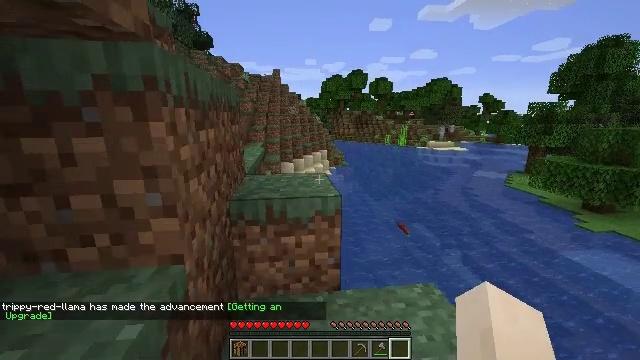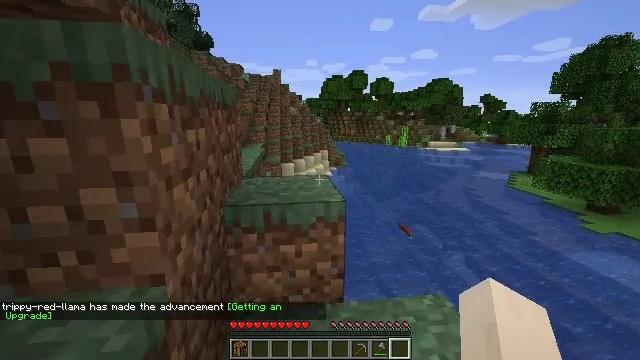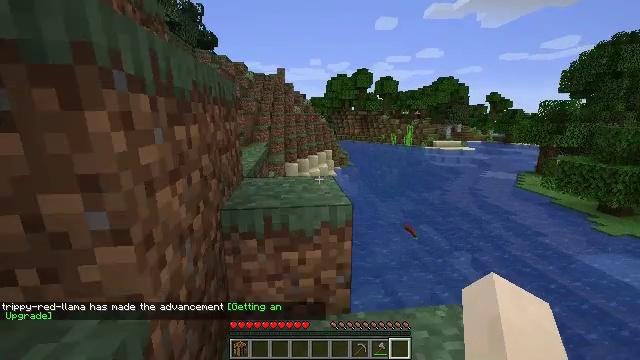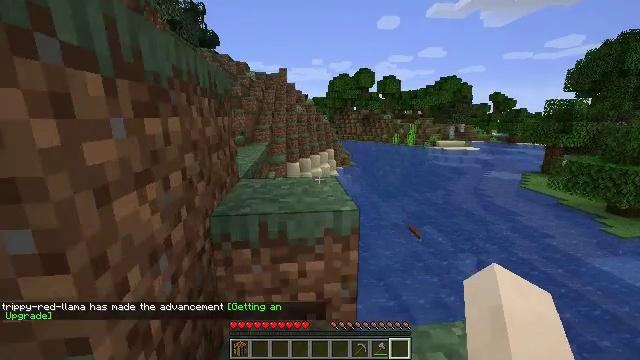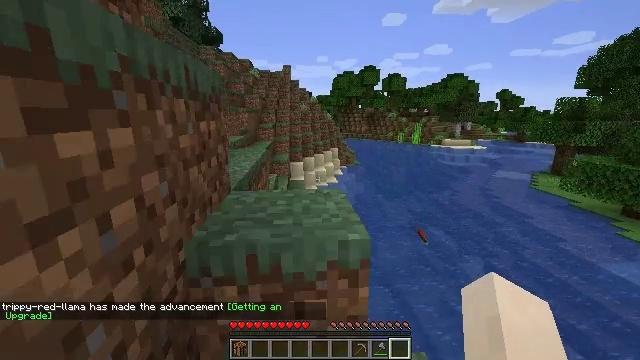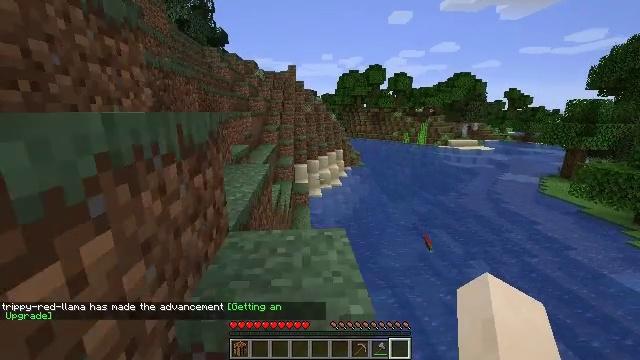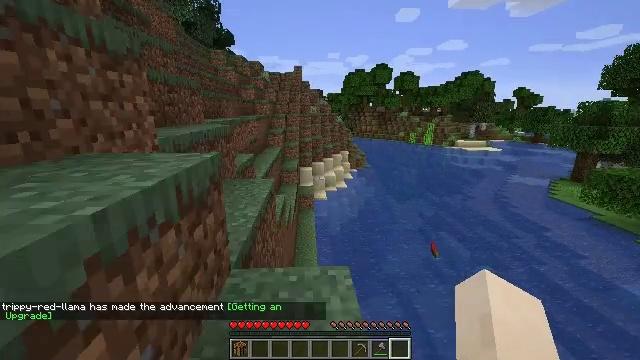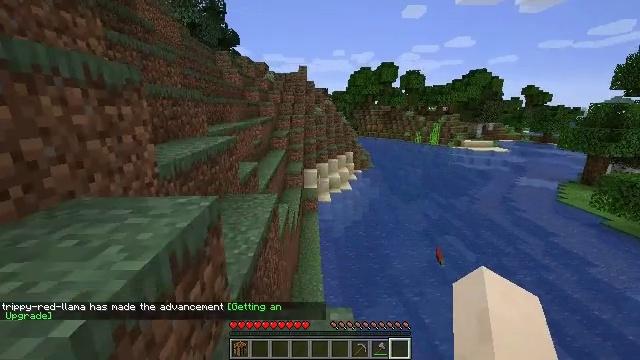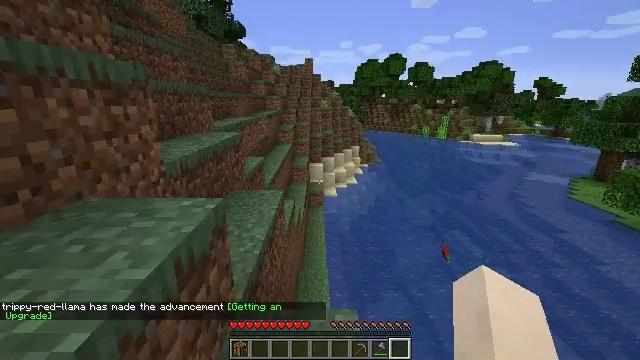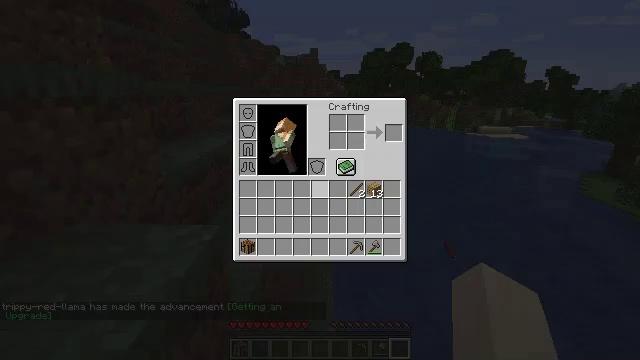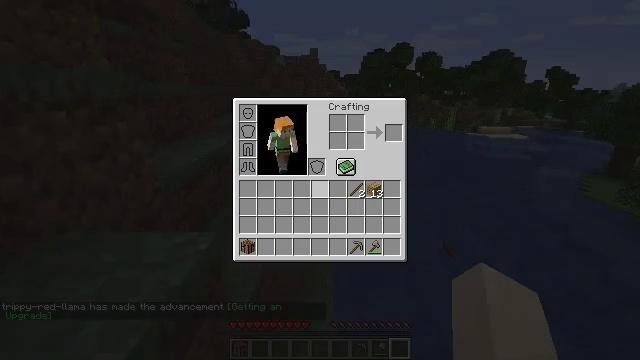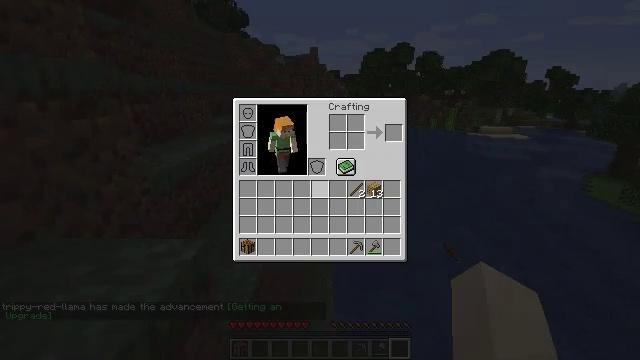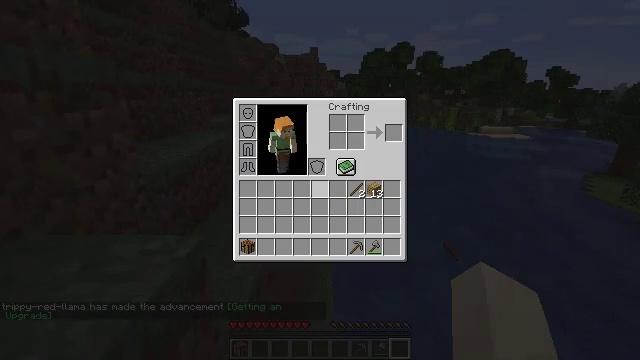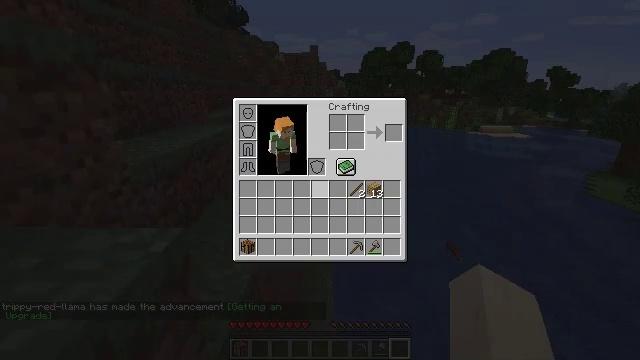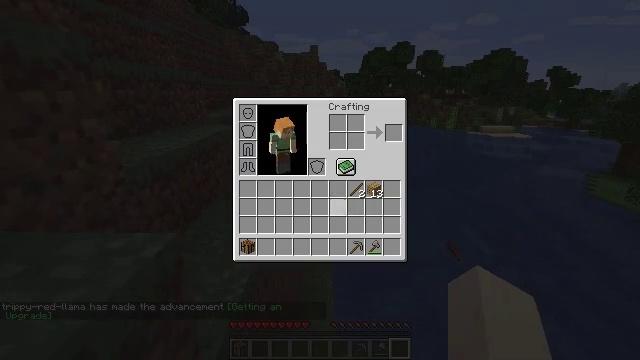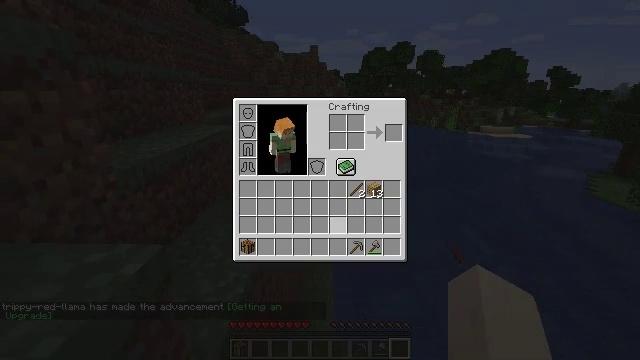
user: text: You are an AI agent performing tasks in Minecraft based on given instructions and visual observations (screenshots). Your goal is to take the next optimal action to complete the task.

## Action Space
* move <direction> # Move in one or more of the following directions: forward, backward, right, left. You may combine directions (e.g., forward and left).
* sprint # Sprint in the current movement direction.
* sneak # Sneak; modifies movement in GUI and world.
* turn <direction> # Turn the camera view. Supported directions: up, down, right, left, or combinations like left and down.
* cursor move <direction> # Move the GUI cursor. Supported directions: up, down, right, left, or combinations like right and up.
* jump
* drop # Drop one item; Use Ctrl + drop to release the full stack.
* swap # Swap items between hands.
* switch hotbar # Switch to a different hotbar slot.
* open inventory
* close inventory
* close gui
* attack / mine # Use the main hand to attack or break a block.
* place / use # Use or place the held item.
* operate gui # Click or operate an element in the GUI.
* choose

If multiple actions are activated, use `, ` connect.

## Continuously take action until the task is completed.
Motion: motion action
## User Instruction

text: Kill aquatic mobs.
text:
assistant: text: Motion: move forward
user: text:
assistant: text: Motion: move forward
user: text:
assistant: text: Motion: move forward
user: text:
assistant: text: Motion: move forward
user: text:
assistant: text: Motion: move forward, turn left, jump
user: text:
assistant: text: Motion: move forward, turn left, jump
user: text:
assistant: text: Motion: move forward, turn left, jump
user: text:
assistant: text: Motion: move forward and move left, turn left and down, jump
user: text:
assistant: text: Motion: move forward and move left, turn left and down, open inventory
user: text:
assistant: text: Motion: move left, open inventory
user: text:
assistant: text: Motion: move left, open inventory
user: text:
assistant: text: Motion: move left
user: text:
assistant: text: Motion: cursor move down
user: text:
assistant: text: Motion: cursor move right and down
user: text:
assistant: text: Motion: cursor move down
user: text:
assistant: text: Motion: cursor move right
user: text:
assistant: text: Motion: cursor move right
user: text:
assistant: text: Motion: no_op
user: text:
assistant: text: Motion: sneak
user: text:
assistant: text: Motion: no_op
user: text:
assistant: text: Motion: no_op
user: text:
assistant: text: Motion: no_op
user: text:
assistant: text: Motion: no_op
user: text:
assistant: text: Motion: operate gui
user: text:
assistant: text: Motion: operate gui
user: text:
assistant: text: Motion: no_op
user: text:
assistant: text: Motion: no_op
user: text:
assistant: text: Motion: operate gui
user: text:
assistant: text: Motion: operate gui
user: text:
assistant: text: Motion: operate gui